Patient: sex M, age 36
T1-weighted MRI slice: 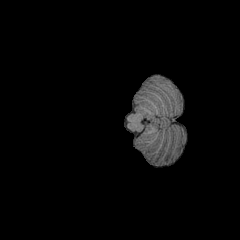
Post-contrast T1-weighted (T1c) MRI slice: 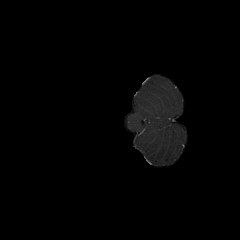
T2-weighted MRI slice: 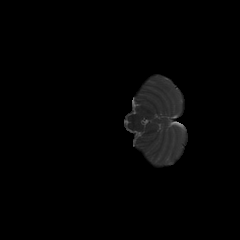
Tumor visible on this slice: no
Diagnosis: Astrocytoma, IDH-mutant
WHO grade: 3